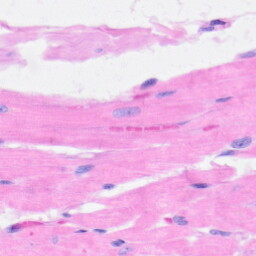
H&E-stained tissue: Heart